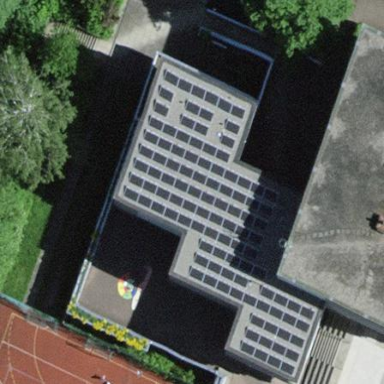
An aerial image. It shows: School building.